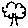
Label: tree